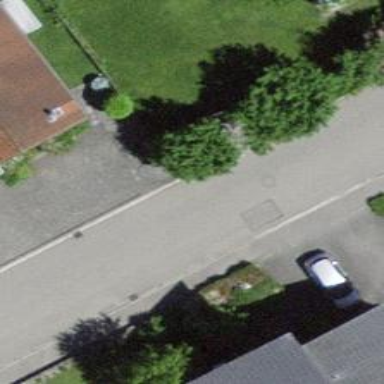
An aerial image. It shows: Street cabinet meant for power infrastructure.